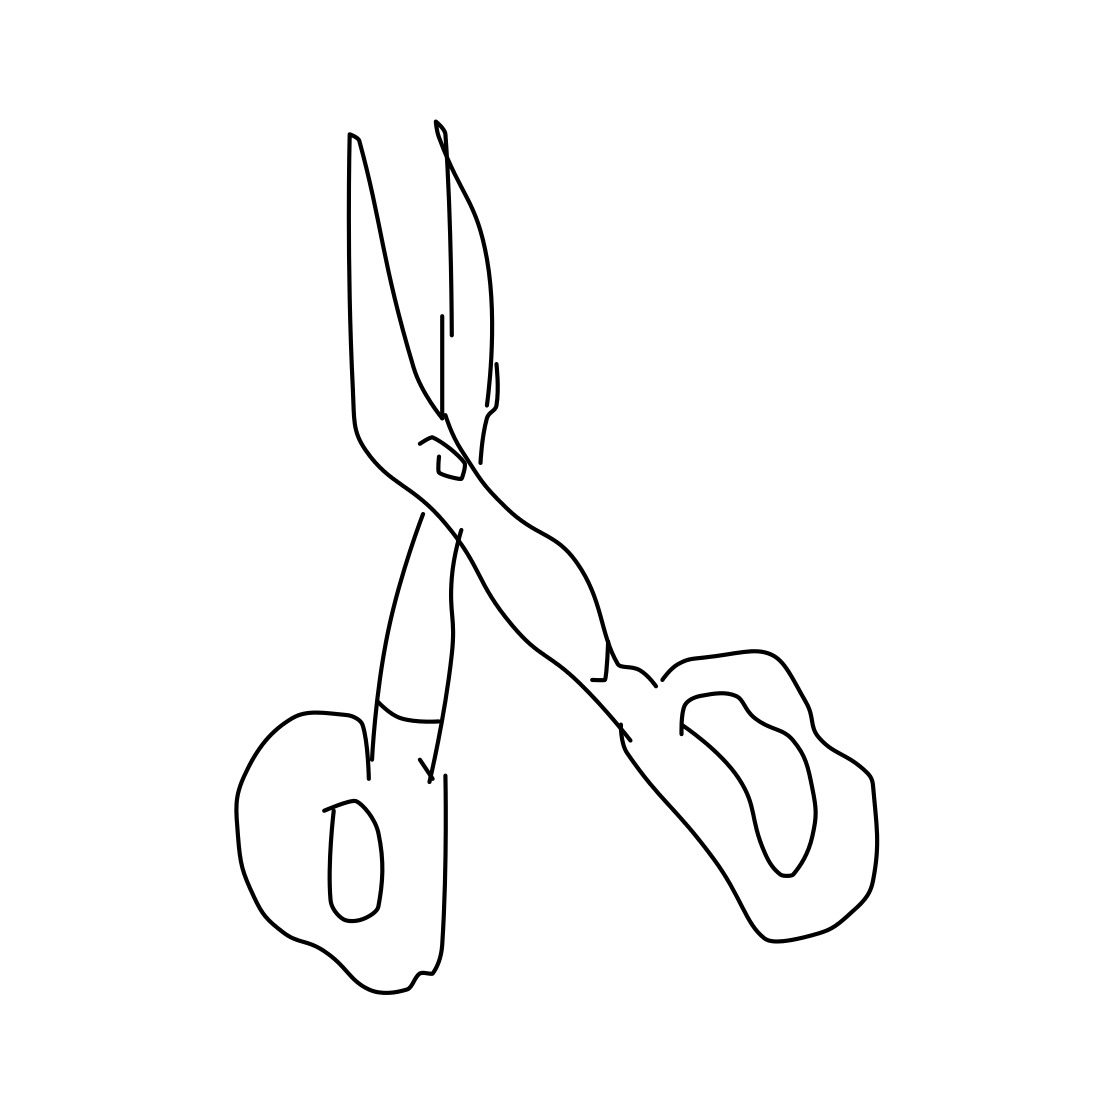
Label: scissors